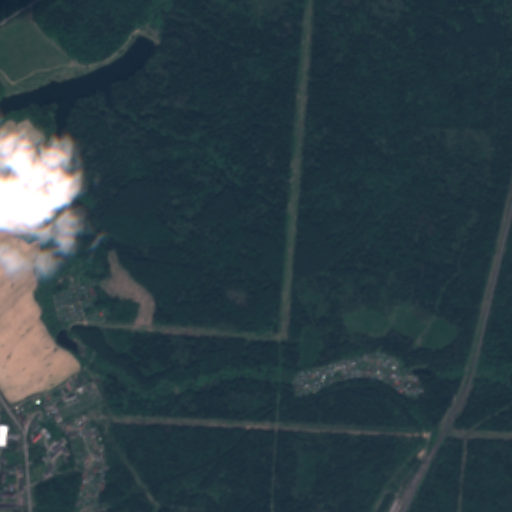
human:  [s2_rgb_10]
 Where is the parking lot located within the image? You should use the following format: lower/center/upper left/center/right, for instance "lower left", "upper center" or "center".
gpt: The parking lot is located in the lower left of the image.
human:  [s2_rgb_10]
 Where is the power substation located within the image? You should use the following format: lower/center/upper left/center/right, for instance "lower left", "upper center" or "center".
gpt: The power substation is located in the lower left of the image.
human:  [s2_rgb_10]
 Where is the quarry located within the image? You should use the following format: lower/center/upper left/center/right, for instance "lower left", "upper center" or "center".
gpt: There is no quarry in the image.